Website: lowes
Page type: stored-credit-cards
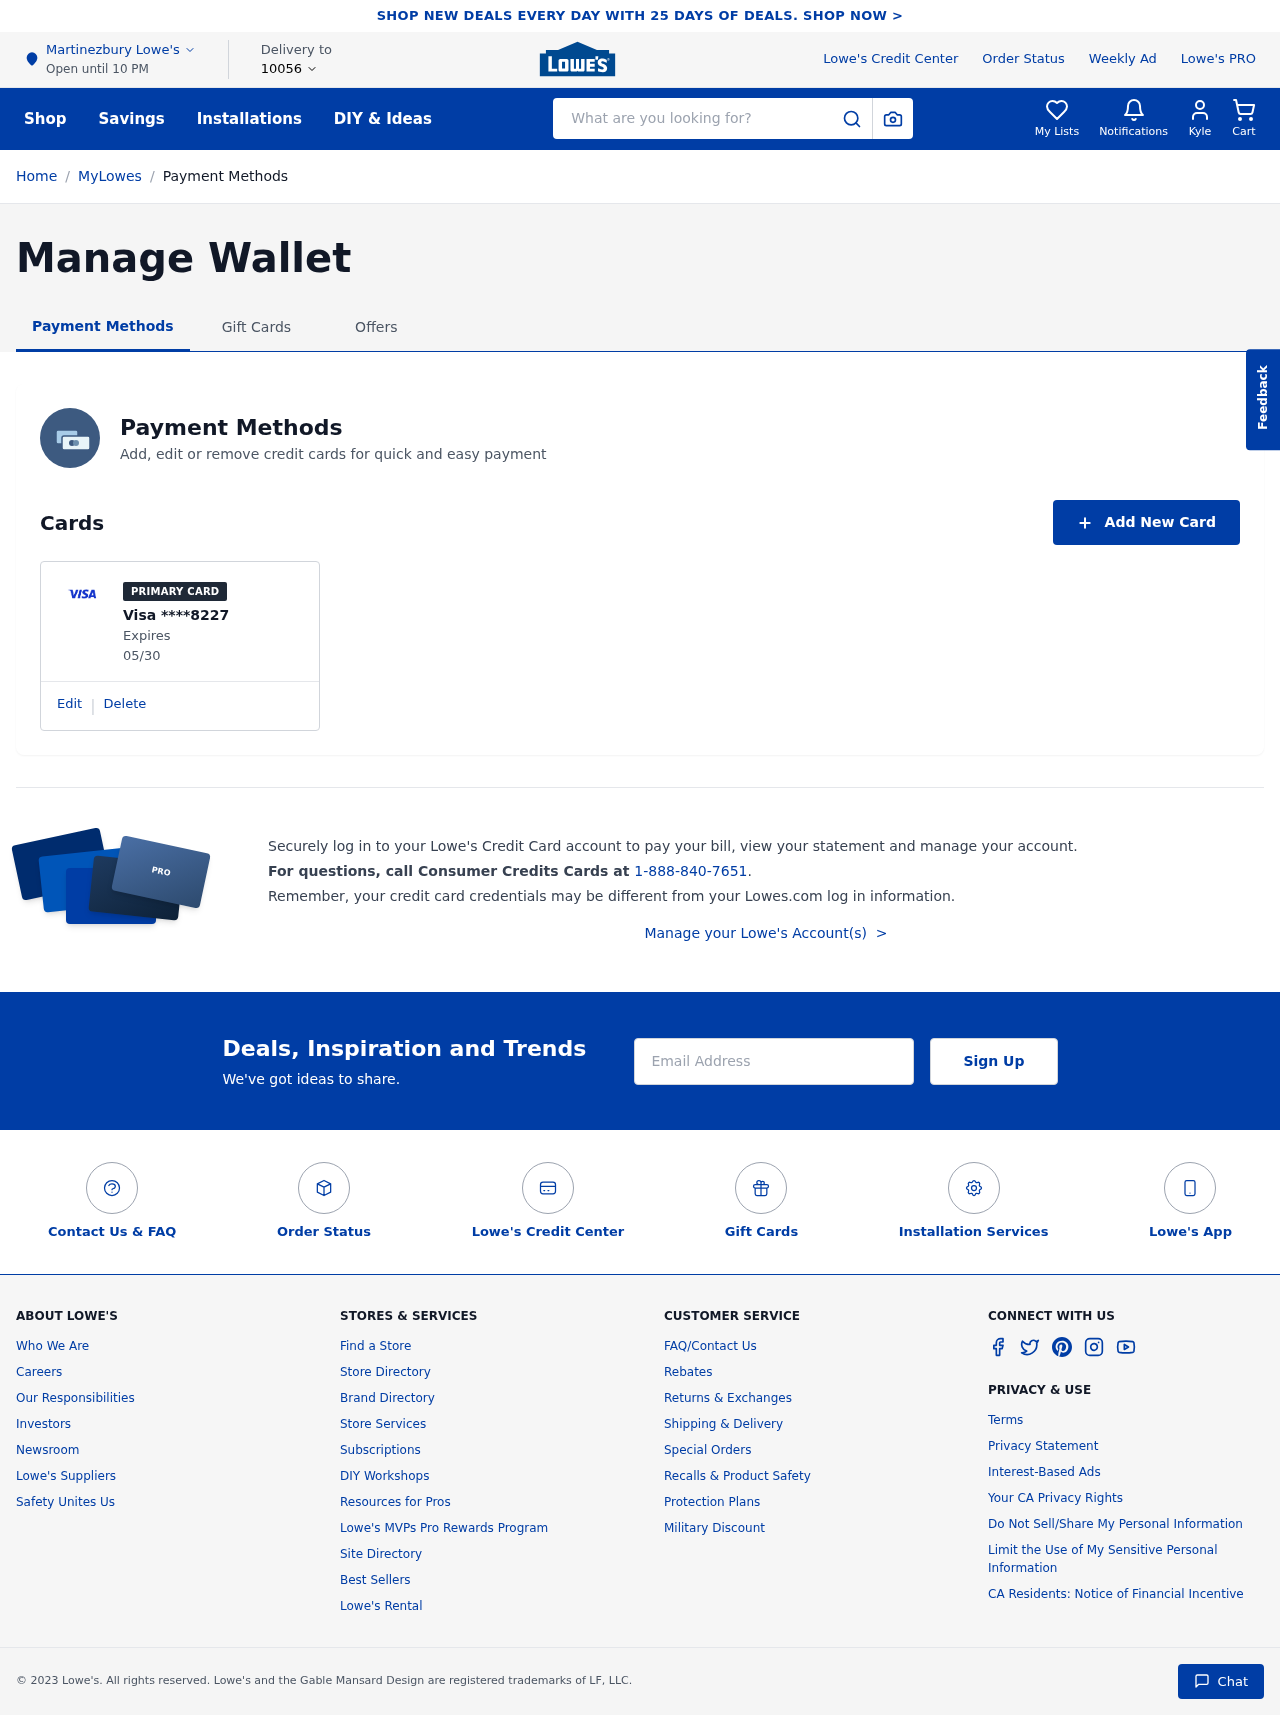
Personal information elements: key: PII_CARD_EXPIRY
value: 05/30
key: PII_CARD_LAST4
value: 8227
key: PII_CARD_TYPE
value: Visa
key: PII_CITY
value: Martinezbury
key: PII_EMAIL
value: kyle.hill@yahoo.com
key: PII_FIRSTNAME
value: Kyle
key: PII_POSTCODE
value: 10056
Search elements: key: HEADER_SEARCH
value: What are you looking for?